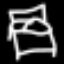
Label: bed